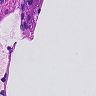
Metastatic tissue present: no